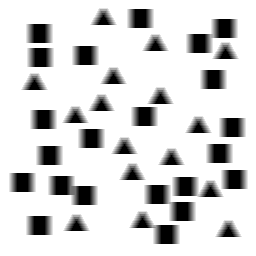
Squares: 22
Triangles: 16
Stars: 0
Total shapes: 38